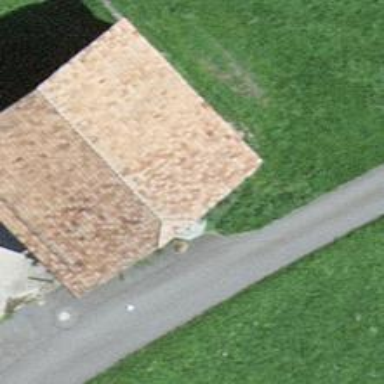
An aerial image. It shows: Barn.